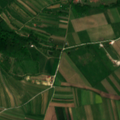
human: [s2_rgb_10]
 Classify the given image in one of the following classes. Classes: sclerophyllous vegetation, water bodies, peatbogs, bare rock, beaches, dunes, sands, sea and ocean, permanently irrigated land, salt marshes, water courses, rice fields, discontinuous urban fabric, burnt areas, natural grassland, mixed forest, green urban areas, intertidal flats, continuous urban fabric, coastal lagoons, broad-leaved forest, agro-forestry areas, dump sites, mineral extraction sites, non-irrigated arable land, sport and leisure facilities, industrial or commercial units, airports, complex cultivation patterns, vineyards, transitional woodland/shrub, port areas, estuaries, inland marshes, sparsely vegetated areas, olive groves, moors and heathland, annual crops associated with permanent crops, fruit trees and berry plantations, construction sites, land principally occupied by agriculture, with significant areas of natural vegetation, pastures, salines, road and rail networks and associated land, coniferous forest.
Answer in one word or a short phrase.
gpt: non-irrigated arable land, vineyards, pastures, broad-leaved forest